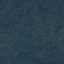
Land use / land cover class: Forest